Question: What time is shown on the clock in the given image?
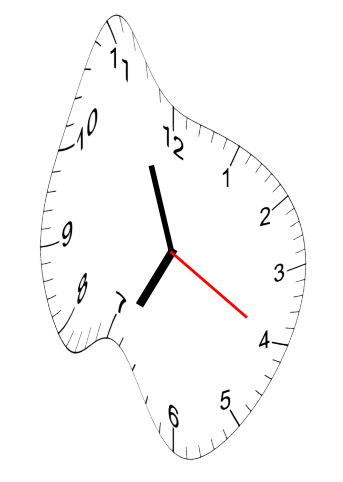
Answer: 06:56:20